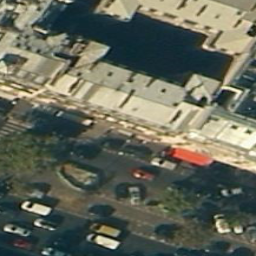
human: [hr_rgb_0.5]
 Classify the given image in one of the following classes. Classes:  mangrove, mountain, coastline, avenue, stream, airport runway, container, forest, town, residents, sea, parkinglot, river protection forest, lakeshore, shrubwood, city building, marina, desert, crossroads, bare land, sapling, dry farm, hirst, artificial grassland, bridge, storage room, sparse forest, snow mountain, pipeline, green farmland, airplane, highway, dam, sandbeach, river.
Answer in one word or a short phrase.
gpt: city building